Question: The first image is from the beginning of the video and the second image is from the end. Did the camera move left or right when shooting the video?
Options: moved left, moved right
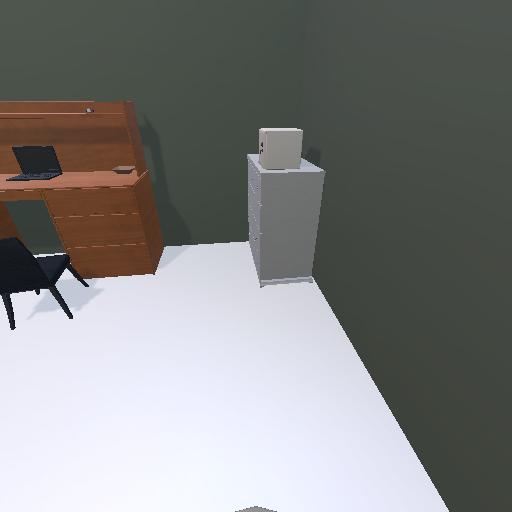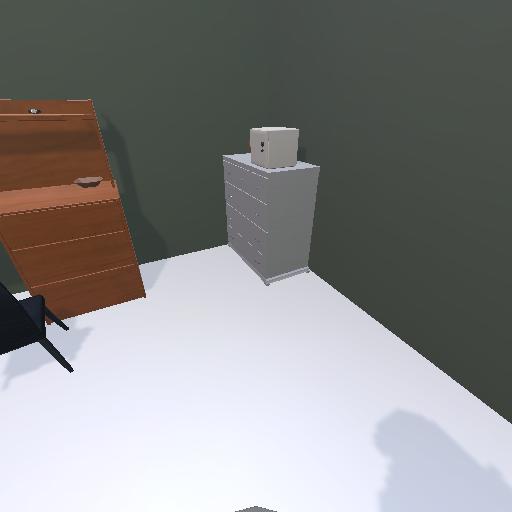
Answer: moved left